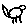
Label: bird